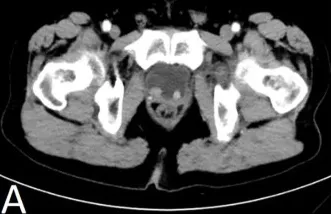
Imaging results of four patients. (A) Enhanced CT scan of the urinary system in case 1. Two nodule-like lesions were detected in the bladder triangle protruding into the bladder, with the right side being larger, measuring approximately 1.6 cm x 1.3 cm in diameter.
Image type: radiology (ct)